Question: I'm using Eclipse (Indigo) and JBoss Tools to edit '.xhtml' files. (As part of a JSF 2 project)
I have a few text bundles and I want one of them to be the default (So when I select text and externalize it, it will check if it exists in the default text bundle that I choose and offer to add it there)
Right now I have some esoteric text bundle chosen automatically (probably by alphabet order) and have to switch manually every time. Annoying!

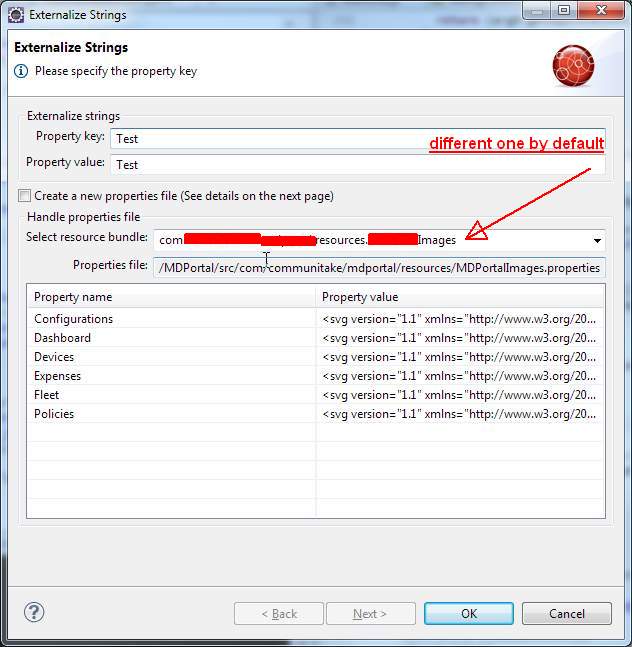
Answer: Since nobody answered...
I've had to change the names of the resources so that the one I wanted to use by default would be the first in alphabetical order.
Ridiculous, I know, but I couldn't find any other way.